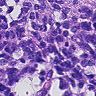
Metastatic tissue present: no